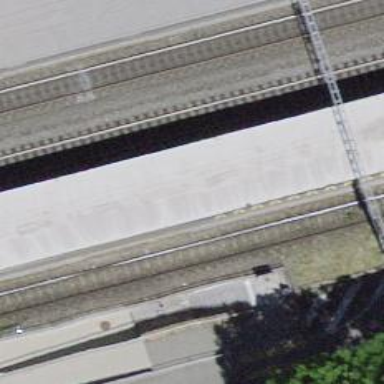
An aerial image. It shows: Tunnel footway.